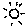
Label: sun